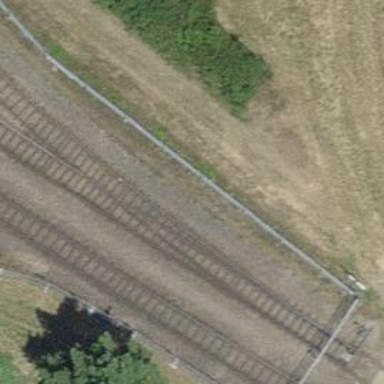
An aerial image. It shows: Railway switch.